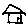
Label: house